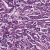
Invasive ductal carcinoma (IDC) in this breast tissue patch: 1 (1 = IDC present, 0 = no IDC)